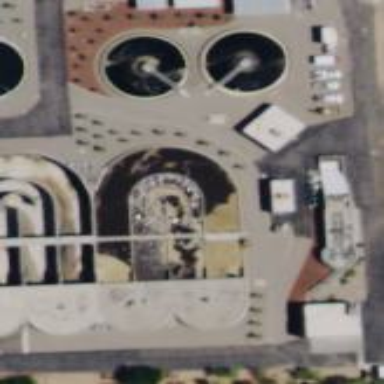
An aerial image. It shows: Body of wastewater.